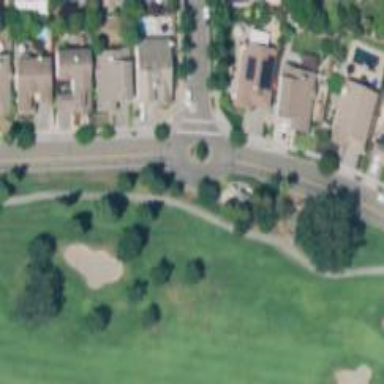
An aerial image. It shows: Pathway for golfing.